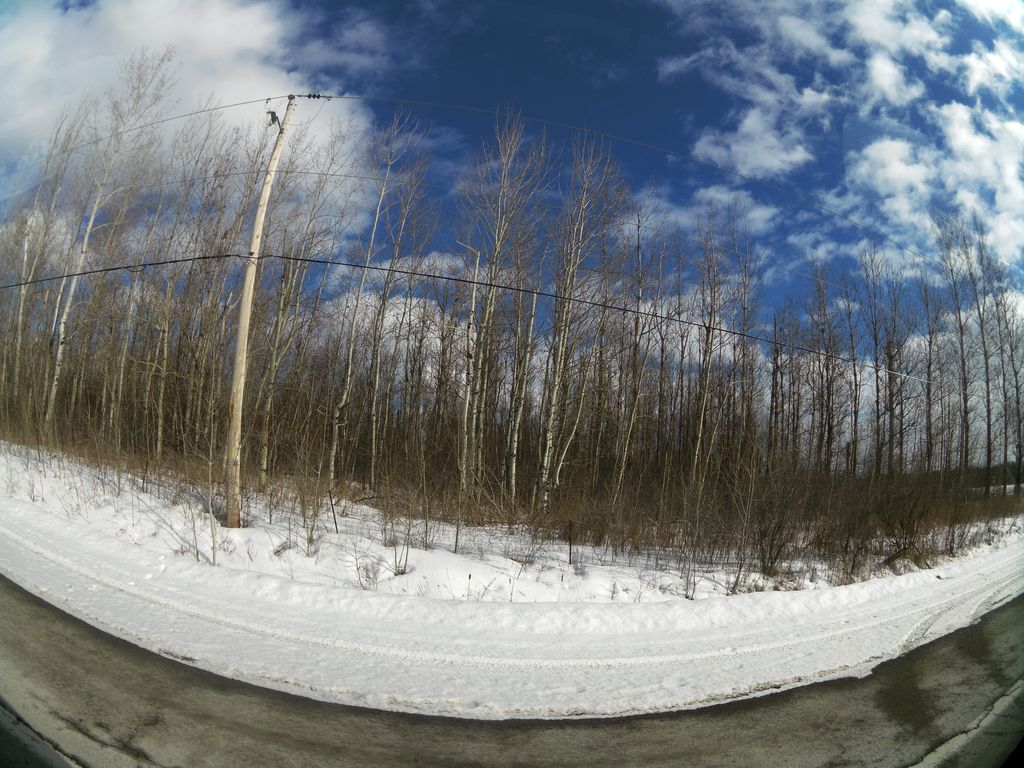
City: ottawa-gatineau